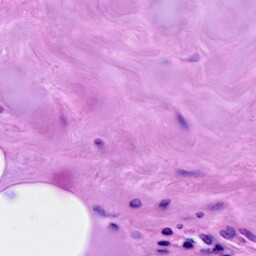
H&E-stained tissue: Breast